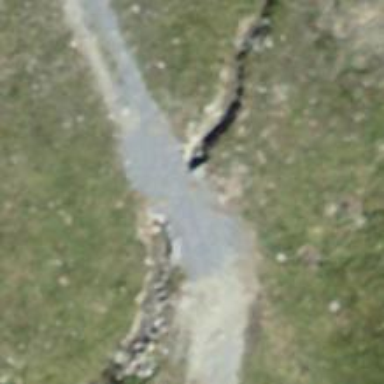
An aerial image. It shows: Culvert tunnel.